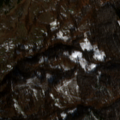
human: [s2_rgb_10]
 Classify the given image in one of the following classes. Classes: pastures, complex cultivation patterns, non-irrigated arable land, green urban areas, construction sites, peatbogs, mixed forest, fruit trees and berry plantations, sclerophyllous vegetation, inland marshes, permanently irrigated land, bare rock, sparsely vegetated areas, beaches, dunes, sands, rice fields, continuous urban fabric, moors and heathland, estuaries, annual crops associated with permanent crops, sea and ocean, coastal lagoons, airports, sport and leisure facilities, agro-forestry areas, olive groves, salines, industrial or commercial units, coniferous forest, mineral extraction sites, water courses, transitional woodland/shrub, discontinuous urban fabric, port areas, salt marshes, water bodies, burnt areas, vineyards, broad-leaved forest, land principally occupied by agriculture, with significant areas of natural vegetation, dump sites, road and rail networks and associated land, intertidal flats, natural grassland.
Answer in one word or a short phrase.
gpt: land principally occupied by agriculture, with significant areas of natural vegetation, broad-leaved forest, coniferous forest, natural grassland